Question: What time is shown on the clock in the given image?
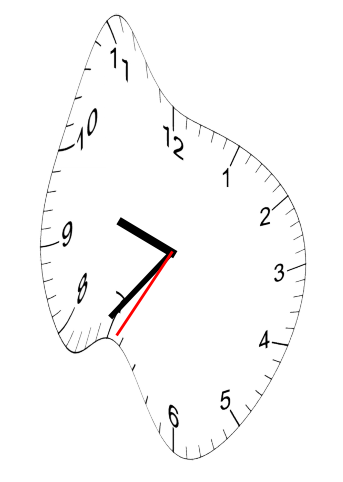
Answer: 09:36:35